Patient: sex M, age 57
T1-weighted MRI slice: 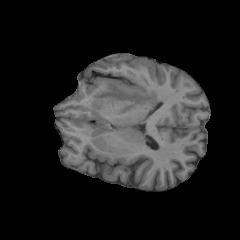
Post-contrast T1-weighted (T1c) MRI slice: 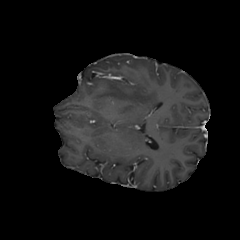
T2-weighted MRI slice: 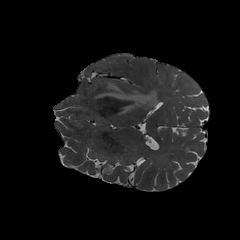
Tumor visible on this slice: yes
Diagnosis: Glioblastoma, IDH-wildtype
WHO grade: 4